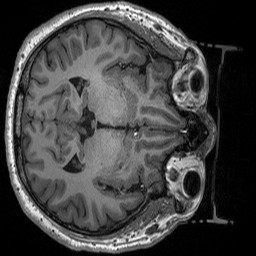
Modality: T1w
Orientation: axial
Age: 47
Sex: male
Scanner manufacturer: siemens
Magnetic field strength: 3 T
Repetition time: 2.53 s
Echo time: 0.00219 s